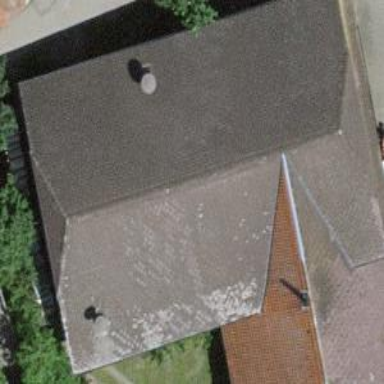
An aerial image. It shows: Farm building.